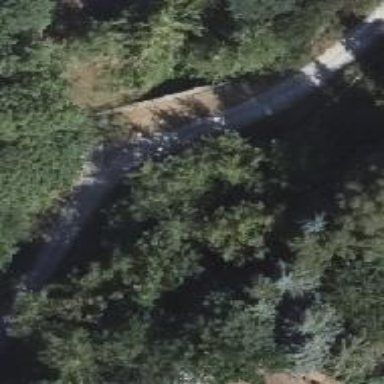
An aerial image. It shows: Path on bridge.